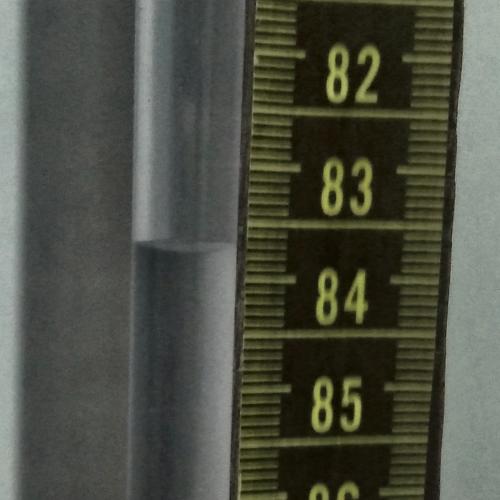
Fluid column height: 83.7 cm